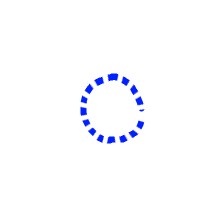
Shape: circle